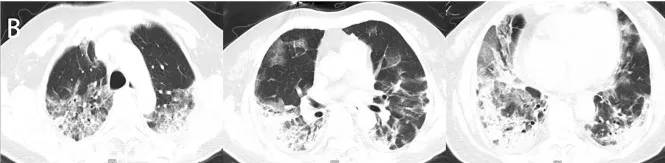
Chest CT of this patient. (B) Chest CT was obtained on February 23, 2020 (day 21). The texture of the trachea and blood vessels in both lungs showed thickening. Both the GGO and patchy shadows increased, and the original was consolidated.
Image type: radiology (ct)